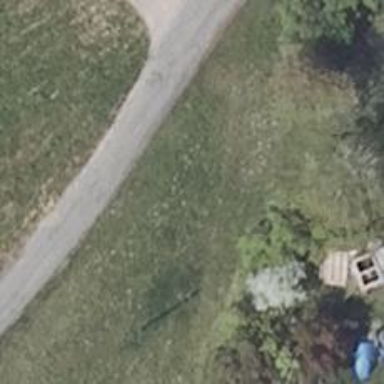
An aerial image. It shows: Driveway.